Question: I'm implementing MultiAutoCompleteTextView with email contact suggestions. What i want to have is to display contact badges in the MultiAutoCompleteTextView content instead of strings. The Gmail Android app does it.
Basically I Want what is shown in the drop down to be shown in the MultiAutoCompleteTextView (contact photo, name and email) after i typed in/selected the contact.
Is it possible?

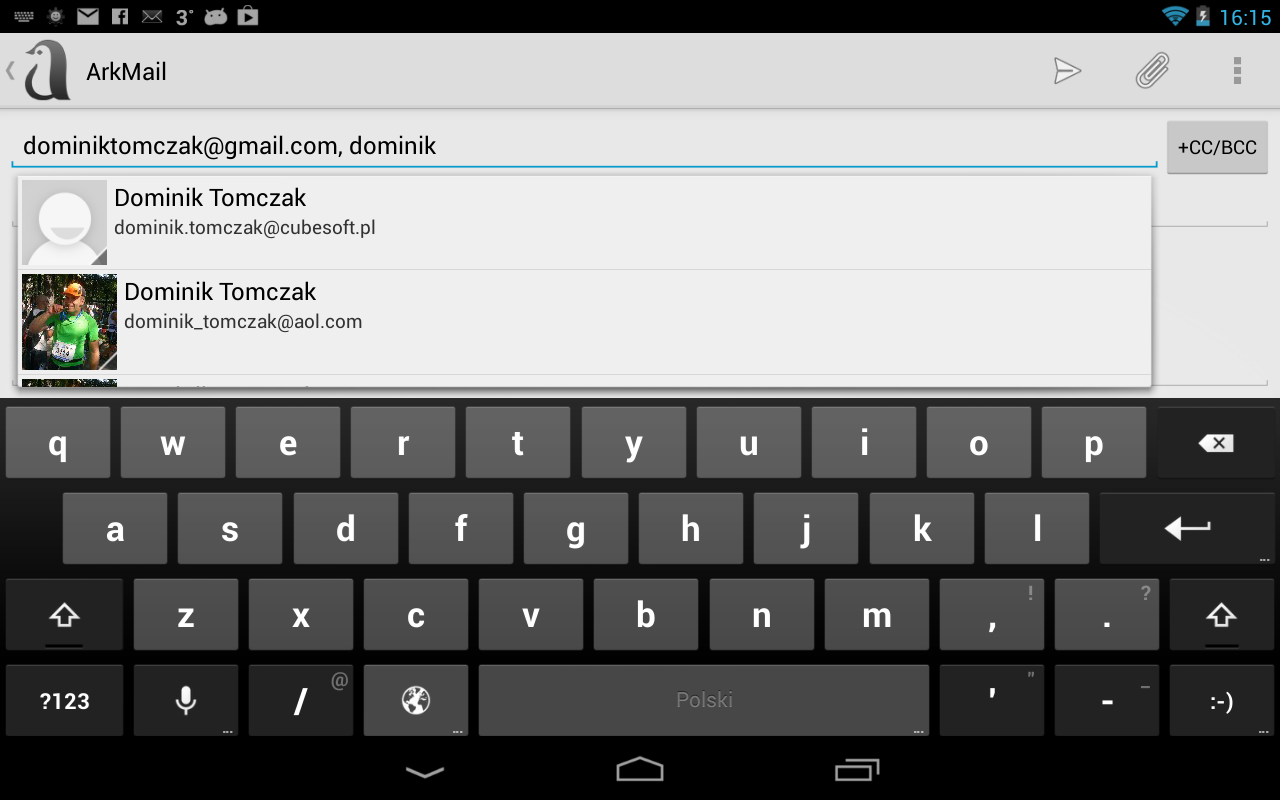
Answer: Google does this via using a custom ImageSpan. I just implemented this successfully for one of my apps. You should look at RecipientEditTextView.java to see how they do it. Essentially they create a drawable via Canvas and assign that drawable to a custom ImageSpan. I cannot post any code since ... well there is a ton, however you should get a good idea looking thru the source.